Field crop: maize
Growth stage: 2
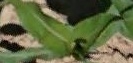
Species: maize